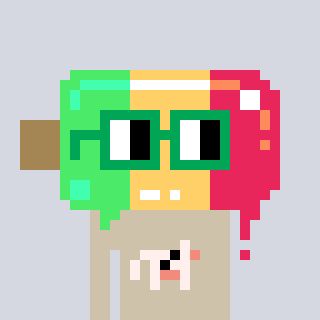
a pixel art character with square green glasses, a icepop-shaped head and a bege-colored body on a cool background